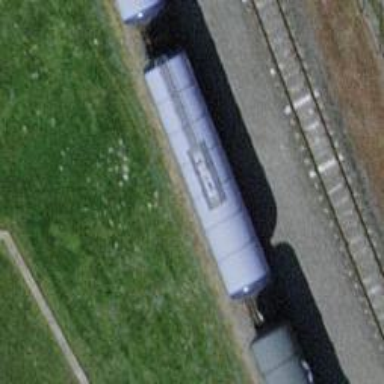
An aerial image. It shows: Single-track spur railway line.